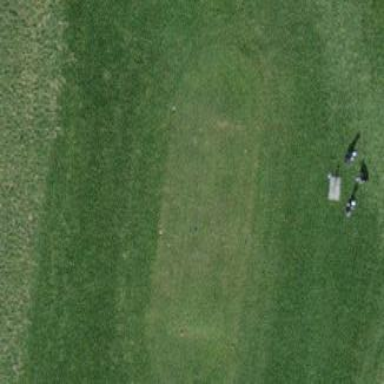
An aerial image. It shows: Grassy area designated as golf tee.